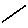
Label: line